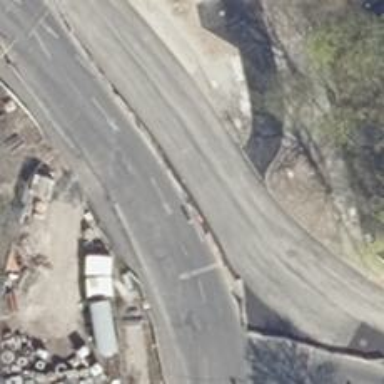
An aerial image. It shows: Secondary road with asphalt surface. There are separate sidewalks on both sides and lane for cyclists on both sides.